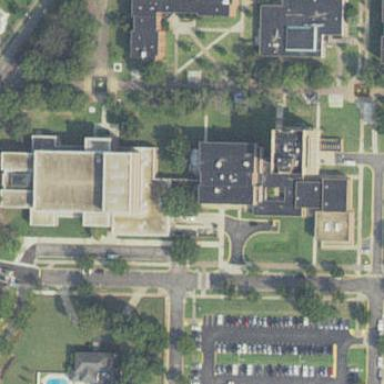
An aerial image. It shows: View of university building.